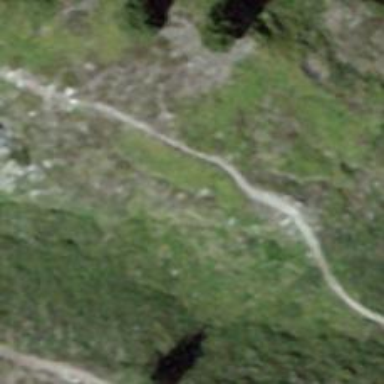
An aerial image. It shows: Path.